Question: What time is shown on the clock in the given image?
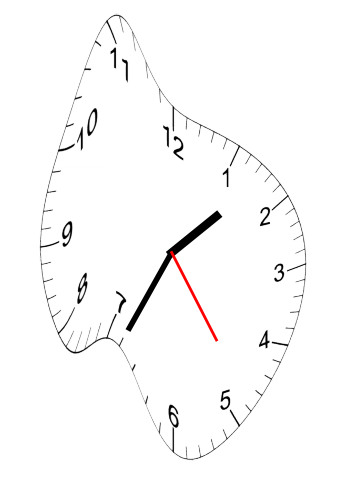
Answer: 01:34:24